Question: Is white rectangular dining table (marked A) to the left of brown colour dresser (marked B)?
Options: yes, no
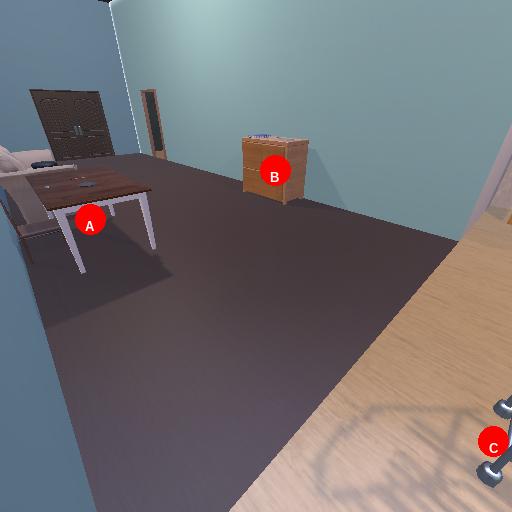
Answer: yes